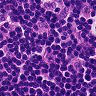
Metastatic tissue present: no